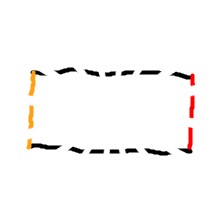
Shape: rectangle